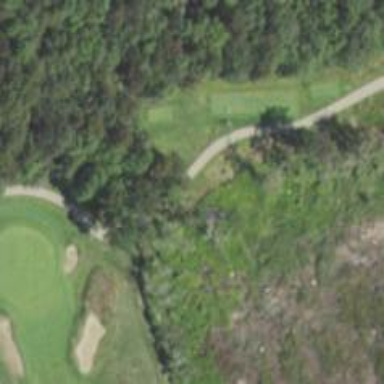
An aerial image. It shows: Path for golf carts.